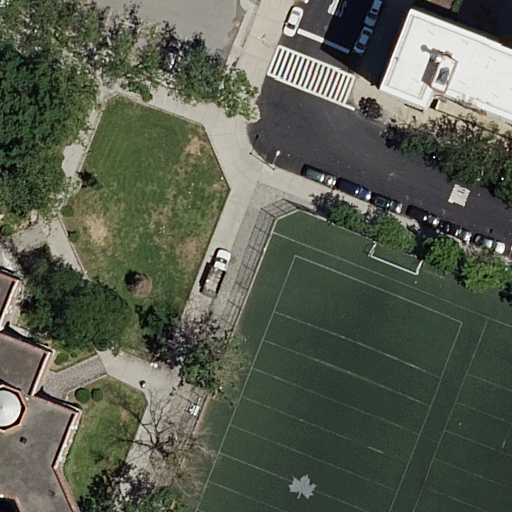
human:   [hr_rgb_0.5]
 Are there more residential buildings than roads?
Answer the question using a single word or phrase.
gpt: no

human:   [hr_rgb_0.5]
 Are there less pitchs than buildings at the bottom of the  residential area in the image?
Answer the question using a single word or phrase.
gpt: no

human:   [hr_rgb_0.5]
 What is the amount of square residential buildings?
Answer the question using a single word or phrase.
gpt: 0

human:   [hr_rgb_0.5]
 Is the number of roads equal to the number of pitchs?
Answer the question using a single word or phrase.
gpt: no

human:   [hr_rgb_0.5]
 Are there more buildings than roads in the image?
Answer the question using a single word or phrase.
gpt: no

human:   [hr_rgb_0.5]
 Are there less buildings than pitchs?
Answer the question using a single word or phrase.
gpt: no

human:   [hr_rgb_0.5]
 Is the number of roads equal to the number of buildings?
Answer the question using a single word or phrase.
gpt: no

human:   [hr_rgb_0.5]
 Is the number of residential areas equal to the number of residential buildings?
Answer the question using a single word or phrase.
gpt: no

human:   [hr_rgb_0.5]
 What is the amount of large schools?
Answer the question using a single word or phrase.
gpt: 1

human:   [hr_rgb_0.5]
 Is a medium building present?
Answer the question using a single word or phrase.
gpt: yes

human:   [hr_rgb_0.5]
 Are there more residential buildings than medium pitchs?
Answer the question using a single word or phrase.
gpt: yes

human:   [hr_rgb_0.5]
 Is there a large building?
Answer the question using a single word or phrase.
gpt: no

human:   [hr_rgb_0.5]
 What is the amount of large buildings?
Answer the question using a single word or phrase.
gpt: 0

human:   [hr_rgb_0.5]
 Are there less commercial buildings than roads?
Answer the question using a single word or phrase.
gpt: yes

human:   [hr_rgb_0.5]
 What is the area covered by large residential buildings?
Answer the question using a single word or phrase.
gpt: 0m2

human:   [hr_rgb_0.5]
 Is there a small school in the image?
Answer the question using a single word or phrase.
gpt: no

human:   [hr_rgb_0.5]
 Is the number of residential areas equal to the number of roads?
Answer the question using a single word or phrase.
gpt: no

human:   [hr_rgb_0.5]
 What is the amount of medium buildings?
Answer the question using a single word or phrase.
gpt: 2

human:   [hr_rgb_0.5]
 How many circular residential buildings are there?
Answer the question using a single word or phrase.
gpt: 0

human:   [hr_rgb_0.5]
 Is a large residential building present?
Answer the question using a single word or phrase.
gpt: no

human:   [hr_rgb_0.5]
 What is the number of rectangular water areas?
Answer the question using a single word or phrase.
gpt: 0

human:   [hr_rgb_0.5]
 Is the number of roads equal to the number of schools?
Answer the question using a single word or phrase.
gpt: no

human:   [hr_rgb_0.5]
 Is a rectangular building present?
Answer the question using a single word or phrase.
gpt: yes

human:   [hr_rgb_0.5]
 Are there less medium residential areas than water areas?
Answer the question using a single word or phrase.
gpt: no

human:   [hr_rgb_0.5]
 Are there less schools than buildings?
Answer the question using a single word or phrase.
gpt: yes

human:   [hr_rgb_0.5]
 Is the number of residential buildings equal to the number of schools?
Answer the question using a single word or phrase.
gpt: no

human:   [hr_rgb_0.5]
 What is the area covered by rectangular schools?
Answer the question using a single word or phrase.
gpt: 807m2

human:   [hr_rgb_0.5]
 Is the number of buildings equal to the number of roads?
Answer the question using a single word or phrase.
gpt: no

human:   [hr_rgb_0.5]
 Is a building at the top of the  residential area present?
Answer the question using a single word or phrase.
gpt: yes

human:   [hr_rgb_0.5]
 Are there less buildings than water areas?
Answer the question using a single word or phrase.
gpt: no

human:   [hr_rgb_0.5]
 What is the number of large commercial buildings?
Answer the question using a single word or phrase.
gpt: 0

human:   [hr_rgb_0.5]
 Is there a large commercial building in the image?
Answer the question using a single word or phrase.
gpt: no

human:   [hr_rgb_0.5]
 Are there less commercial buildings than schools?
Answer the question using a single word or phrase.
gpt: yes

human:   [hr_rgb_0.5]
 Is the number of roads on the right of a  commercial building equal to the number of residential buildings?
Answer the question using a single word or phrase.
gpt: no

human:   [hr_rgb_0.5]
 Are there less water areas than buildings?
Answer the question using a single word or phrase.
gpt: yes

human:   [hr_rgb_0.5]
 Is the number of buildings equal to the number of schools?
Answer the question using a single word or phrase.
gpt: no